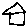
Label: house